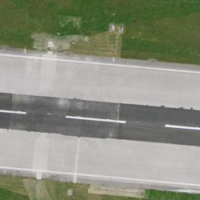
EUNIS habitat code: 57
Species observed at this site:
Buteo buteo
Corvus corone